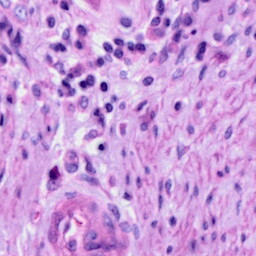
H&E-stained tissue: Cervix